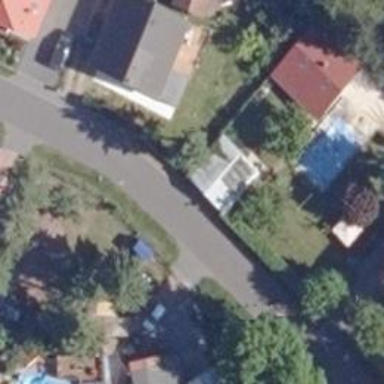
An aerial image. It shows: Residential road with asphalt surface and no sidewalks.